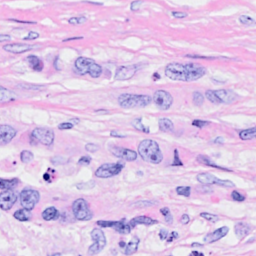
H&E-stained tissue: Breast